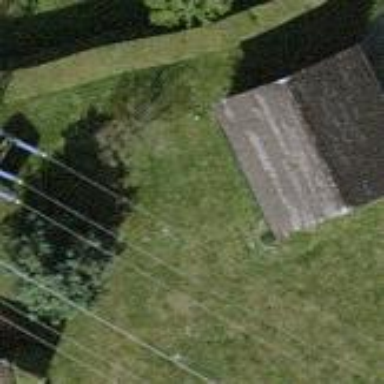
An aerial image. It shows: Garage.